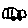
Label: car